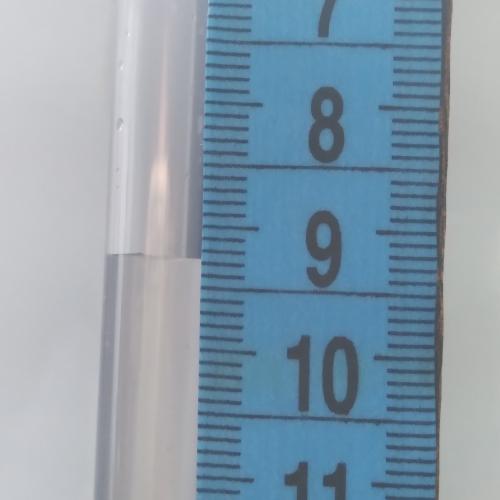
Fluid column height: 9.3 cm